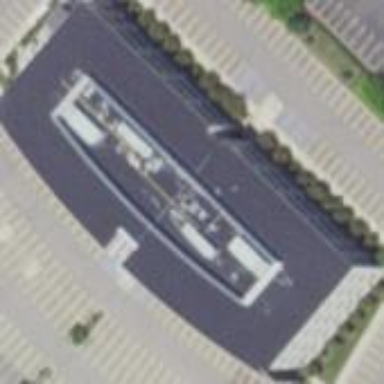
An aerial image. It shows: Commercial building.